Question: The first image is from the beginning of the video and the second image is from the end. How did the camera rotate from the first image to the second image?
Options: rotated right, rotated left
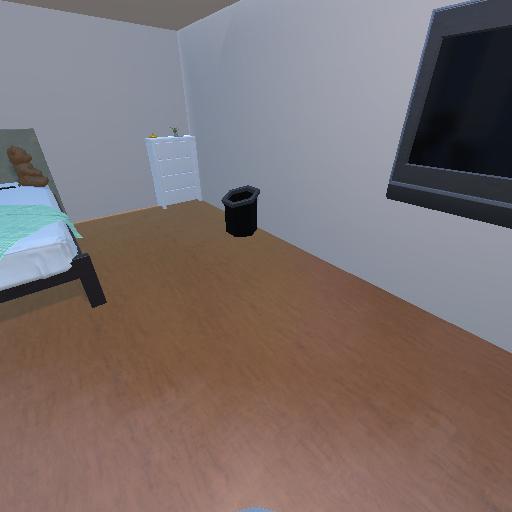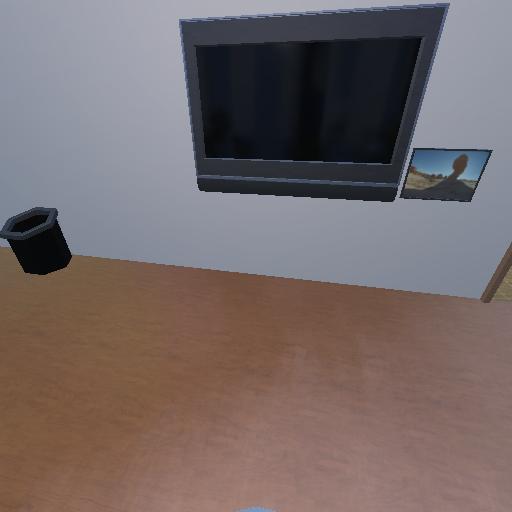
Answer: rotated right